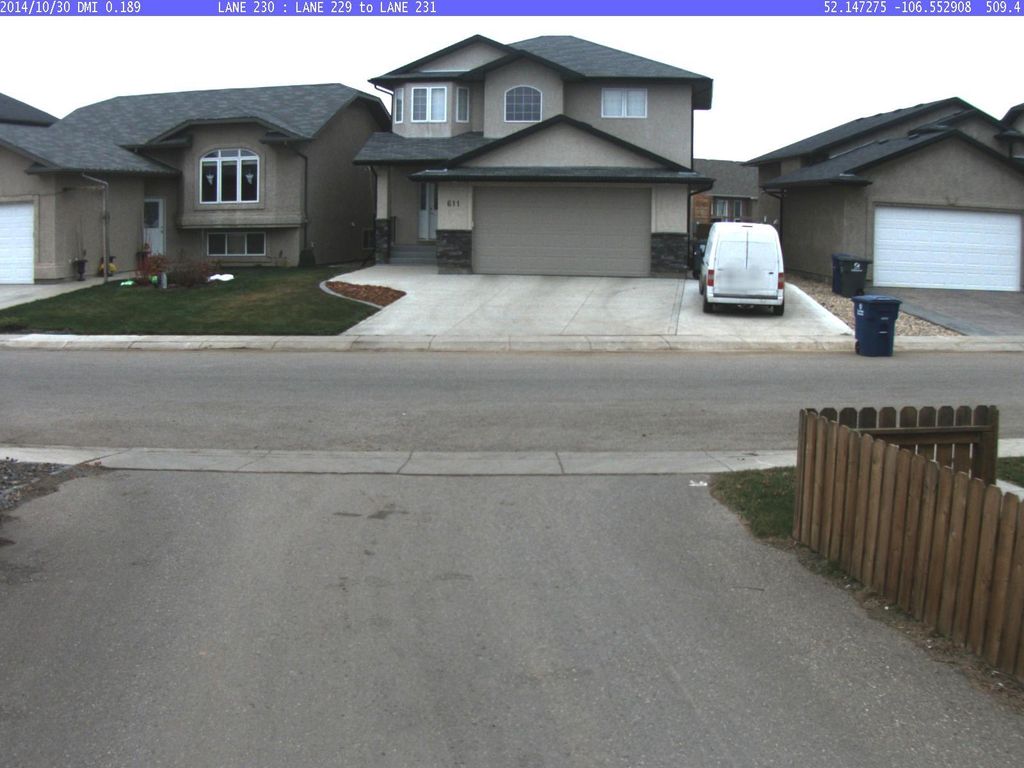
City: saskatoon